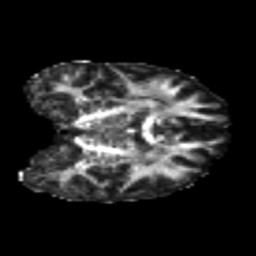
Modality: FA
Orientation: coronal
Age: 26
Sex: female
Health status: healthy
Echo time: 0.074 s